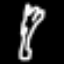
Label: fork